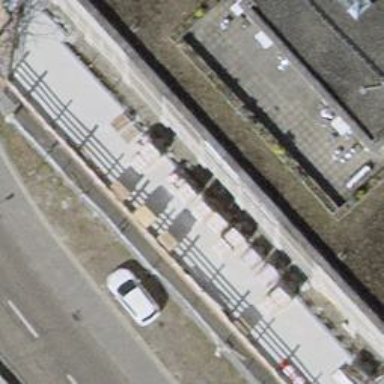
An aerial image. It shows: Motorcycle parking area.